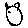
Label: cat